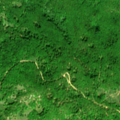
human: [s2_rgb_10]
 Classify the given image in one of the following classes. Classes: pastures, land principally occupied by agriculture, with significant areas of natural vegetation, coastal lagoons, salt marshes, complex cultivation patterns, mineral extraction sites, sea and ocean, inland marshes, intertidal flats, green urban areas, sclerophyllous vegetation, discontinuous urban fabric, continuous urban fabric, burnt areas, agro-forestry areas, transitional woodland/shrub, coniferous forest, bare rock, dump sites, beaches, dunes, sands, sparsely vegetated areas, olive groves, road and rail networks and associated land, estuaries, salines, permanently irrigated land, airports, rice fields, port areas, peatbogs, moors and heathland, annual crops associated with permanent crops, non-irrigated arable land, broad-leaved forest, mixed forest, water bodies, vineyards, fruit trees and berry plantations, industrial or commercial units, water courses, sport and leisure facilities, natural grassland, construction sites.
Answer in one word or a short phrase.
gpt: broad-leaved forest, transitional woodland/shrub